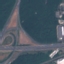
Label: Highway